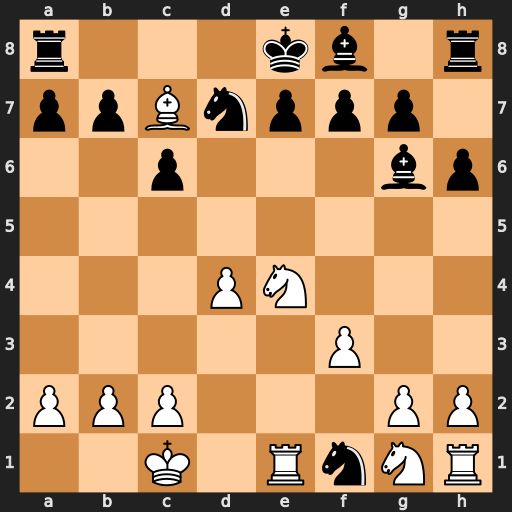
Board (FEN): r3kb1r/ppBnppp1/2p3bp/8/3PN3/5P2/PPP3PP/2K1RnNR
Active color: w
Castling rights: kq
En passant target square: -
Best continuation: Nd6#